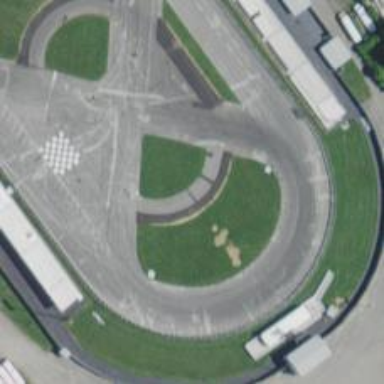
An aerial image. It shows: Raceway for motor sports.